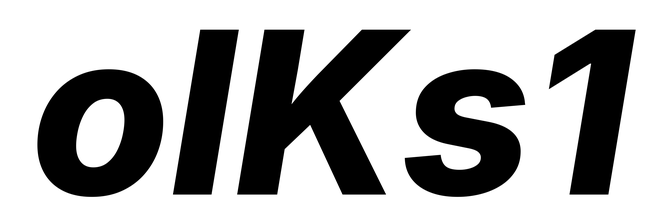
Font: Inter-Italic_ExtraBold_Italic